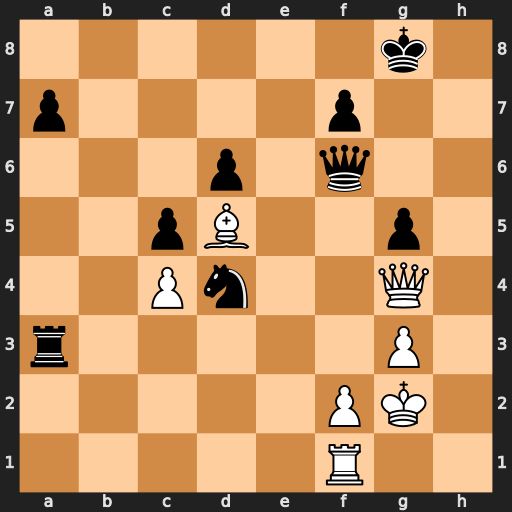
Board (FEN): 6k1/p4p2/3p1q2/2pB2p1/2Pn2Q1/r5P1/5PK1/5R2
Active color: w
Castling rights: -
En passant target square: -
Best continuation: Qc8+ Kg7 Rh1